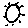
Label: sun